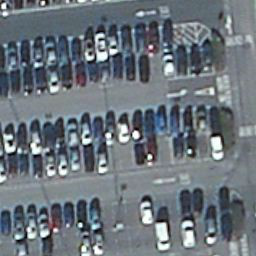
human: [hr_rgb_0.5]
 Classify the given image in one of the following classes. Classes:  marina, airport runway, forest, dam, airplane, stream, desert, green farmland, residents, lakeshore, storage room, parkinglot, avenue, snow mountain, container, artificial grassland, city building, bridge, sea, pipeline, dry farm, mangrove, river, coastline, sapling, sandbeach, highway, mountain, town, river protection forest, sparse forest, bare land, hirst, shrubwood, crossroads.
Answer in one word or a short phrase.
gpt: parkinglot